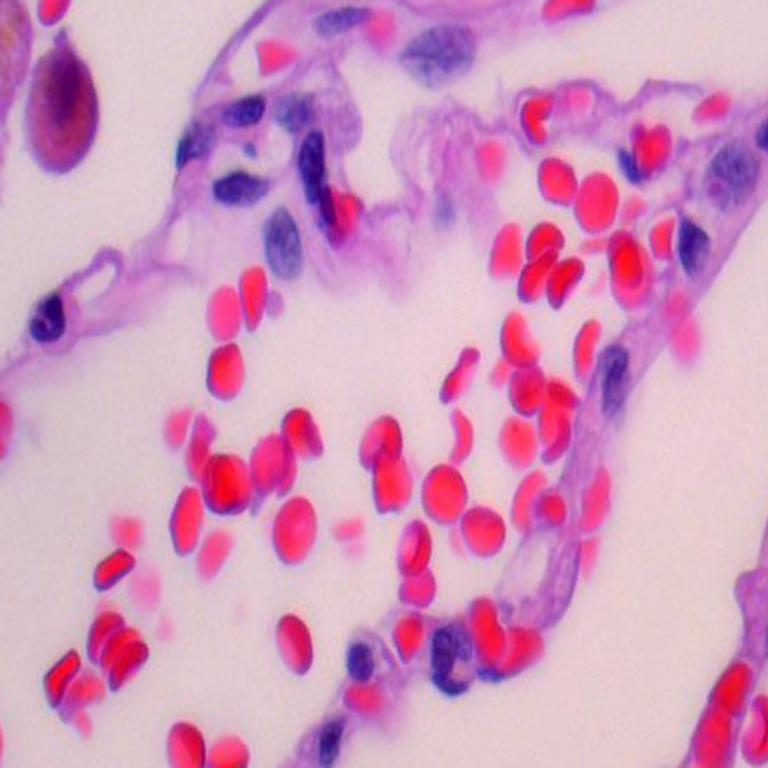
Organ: lung
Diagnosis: benign